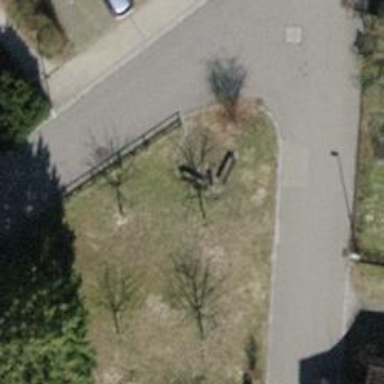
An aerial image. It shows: Bench for seating.